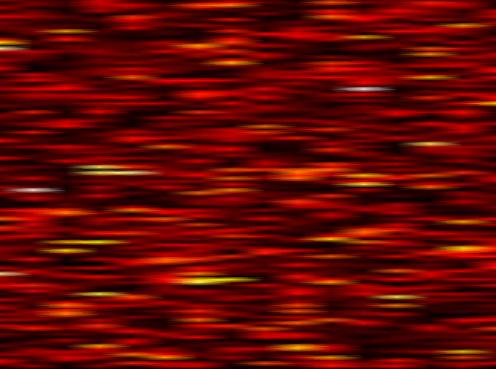
Label: FOFDM